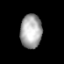
Tissue: prostate
Cell type: T cells
Senescence score: 0.3571
Nuclear area (px): 713
Mean DAPI intensity: 167.452